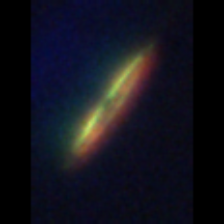
Taxon: Pennate
Group: Diatoms